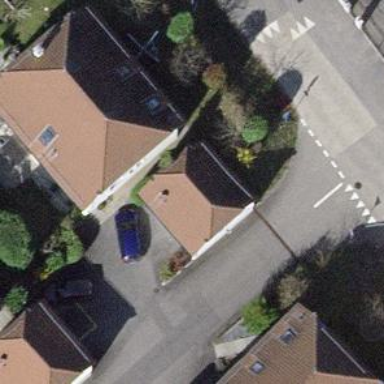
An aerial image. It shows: Garage.